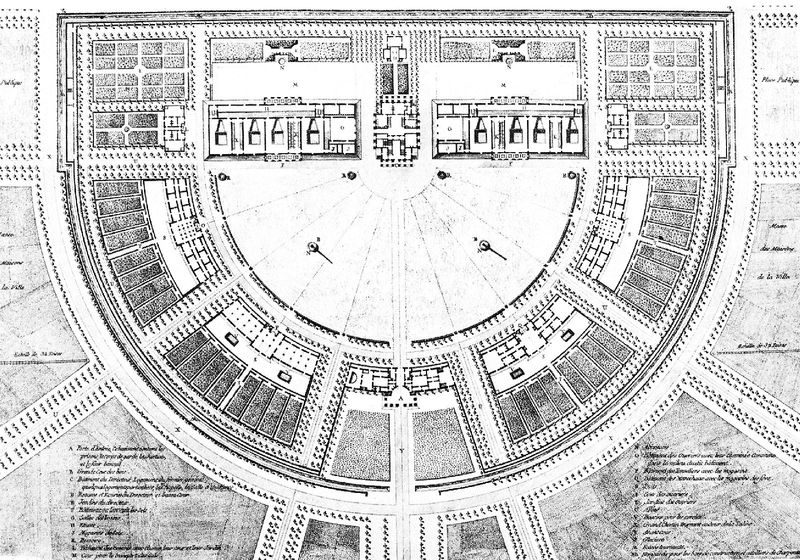
Titel: Die Salinenstadt Chaux / Arc-et-Senans
Künstler: Claude Nicolas Ledoux
Institution: Paris, Bibliothèque Nationale
Schlagwörter: weiß, bäume, schwarz, strasse, zeichnung, anlage, gebäude, haus, park, rasen, schloss, architektur, felder, kirche, sträucher, wege, rund, garten, schrift, bogen, grafik, platz, saal, ideal, druck, text, buchstaben, beschriftung, entwurf, schema, halbkreis, halbrund, mauern, schlos, beete, rabatte, plan, bau, beschreibung, royal, forum, legende, grundriss, zonen, gartenarchitektur, architktur, königshof, anordung